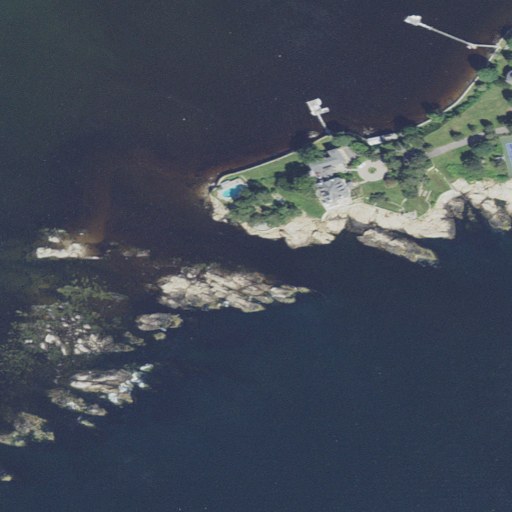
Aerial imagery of cape in Massachusetts named Gales Point containing open water, herbaceous wetlands, medium intensity development, barren land, and grassland